Показатель преломления материала — нелинейная величина, зависящая от длины волны падающего излучения. Эта зависимость может быть ключевым свойством материала при изготовлении простейших спектроскопических приборов (к примеру — призм). В то же время зависимость показателя преломления от длины волны бывает губительна в других оптических приборах, в частности там, где важна точная фокусировка лучей. В последнее время появляется всё больше новых материалов и веществ, оптические свойства которых необходимо исследовать. В этой задаче мы попробуем определить зависимость показателя преломления неизвестной жидкости от длины волны, используя жидкость, для которой эта зависимость уже известна. Схема измерений представлена на рисунке ниже. На воздушную призму с тонкими стенками с углом $\alpha=30^{\circ}$ при вершине, погружённую в исследуемую жидкость, падает тонкий луч источника. Луч падает на одну из граней призмы перпендикулярно в точке $A$ и затем выходит из призмы в точке $B$. Из-за зависимости показателя преломления от длины волны углы, под которыми лучи разной длины волны выйдут из призмы, будут различаться. На расстоянии $L$ от точки $B$ находится экран, перпендикулярный $AO$. Для удобства дальнейшей работы введём безразмерную величину $x=\frac yL$. На экране размещено множество светочувствительных элементов, которые измеряют интенсивность $\mathcal J_x(x)$ (мощность, падающую на единицу площади поверхности в единицу времени) в точках, в которых они расположены.
Часть А. Спектральные свойства источника (3.77 балла). Обычный источник света (такой как настольная лампа) характеризуется тем, что излучает свет не одной длины волны (как это делает лазер), а длин волн сразу в некотором диапазоне. Чтобы охарактеризовать его излучение, введём понятие спектральной плотности $\mathcal J_\lambda(\lambda)$. Мы определяем её так, чтобы мощность, излучаемая источником в диапазоне длин волн от $\lambda$ до $\lambda+\Delta\lambda$, равнялась $\mathcal J_\lambda(\lambda)\Delta\lambda$, где $\Delta\lambda$ — малая величина. В этой части задачи мы исследуем спектральную плотность источника. Выясним сначала, в какую точку $x$ на экране должен попадать луч, проходящий через призму, в зависимости от показателя преломления жидкости. Применив закон Снеллиуса для лучей получим следующую формулу для зависимости $x$ от $n$:\[x=\operatorname{tg}\alpha\frac{\sqrt{n^2-\sin^2\alpha}-\cos\alpha}{\sqrt{n^2-\sin^2\alpha}+\sin\alpha\operatorname{tg}\alpha}.\tag{1}\]Чтобы по известному значению $x$ восстановить значение $n$, формулу (1) необходимо "обратить". В результате несложных вычислений получим:\[n=\frac{\sqrt{1+x^2}}{1-x\operatorname{ctg}\alpha}.\tag{2}\]Показатель преломления большинства прозрачных материалов в видимом диапазоне можно приближённо описать формулой:\[n(\lambda)=A+\frac B{\lambda^2},\tag{3}\]где $A$ и $B$ — некоторые постоянные. Сначала измерения проводят в известной жидкости, для которой эти постоянные равны $A=1.14$ и $B=8.6\cdot10^4~нм^{2}$. В таблице в листе ответов приведены значения интенсивности $\mathcal J_x$ в условных единицах в точках с координатой $x$.
Для каждого $x$ найдите $n$.
Для каждого $x$ найдите $\lambda$. Чтобы получить формулу для спектральной плотности $\mathcal J_\lambda$, необходимо провести более сложные расчёты. Ограничимся здесь лишь итоговой формулой для спектральной плотности:\[\mathcal J_\lambda=\frac{2B\sqrt{1+x^2}}{\lambda^3}\frac{(1-x\operatorname{ctg}\alpha)^2}{x+\operatorname{ctg}\alpha}\mathcal J_x.\tag{4}\]
Для каждого $x$ найдите $\mathcal J_\lambda$ (в условных единицах на нм). Поскольку для каждого $x$ мы уже вычислили $\lambda$, мы получили зависимость $\mathcal J_\lambda(\lambda)$.
Постройте график $\mathcal J_\lambda(\lambda)$. В дальнейшем нам также понадобится посчитать, какая доля мощности источника излучается на длинах волн, меньших некоторого значения $\lambda$. Обозначим эту величину как $\sigma(\lambda)$. Для её нахождения надо посчитать площадь под графиком $\mathcal J_x$. Это мы будем делать методом трапеций. Пусть нам известны значения $f_i$ функции $f(x)$ в точках $x_i$. Тогда площадь под графиком этой функции можно оценить как сумму площадей трапеций, построенных, как показано на рисунке ниже.  Поскольку в нашем случае точки $x_i$ расположены через равные интервалы, формула для итоговой площади $S_k$ под графиком между точками $x_0$ и $x_k$ имеет вид:\[S_k\approx\left(\frac{f_0+f_k}2+\sum_{i=1}^{k-1}f_i\right)\Delta x,\tag{5}\]где $\Delta x=x_{i+1}-x_i$ — расстояние между соседними точками.
Часть B. Зависимость показателя преломления от длины волны (6.23 балла). Теперь жидкость, в которую погружена призма, заменим на неизвестную, зависимость показателя которой от длины волны мы хотим найти. Схема эксперимента остаётся той же. В таблице в листе ответов приведены значения интенсивности $\mathcal J_x$ в условных единицах в точках с координатой $x$.
Найдите для каждого $x$ значение $\sigma$. Поскольку для каждого $x$ мы нашли $\lambda$, мы получили также зависимость $\lambda(\sigma)$.
Для каждого $x$ найдите $n$.
Найдите для каждого $x$ значение $\sigma$. В прошлой части задачи мы получили зависимость $\sigma(\lambda)$, которая теперь позволит нам восстановить $n(\lambda)$ для неизвестной жидкости. Однако значения $\sigma$, полученные в предыдущей части, не совпадают со значениями, полученными здесь. Чтобы узнать, каким значениям $\lambda$ соответствуют полученные в предыдущем пункте $\sigma$, прибегнем к т.н. линейной интерполяции зависимости $\lambda(\sigma)$. Суть линейной интерполяции состоит в следующем. Пусть нам известны значения $\lambda_1$ и $\lambda_2$ функции $\lambda(\sigma)$ в точках $\sigma_1$ и $\sigma_2$ соответственно. Если эти точки находятся достаточно близко друг к другу, то с хорошей точностью можно приблизить функцию между этими двумя точками участком прямой. Это позволяет нам приближённо восстановить значения функции для $\sigma_1 < \sigma < \sigma_2$. Выведем формулу, определяющую $\lambda(\sigma)$. Поскольку функцию мы приближаем линейной, то искомую зависимость можно записать в виде:\[\lambda=a\sigma+b.\tag{6}\]Для нахождения $a$ и $b$ заметим, что эта прямая должна проходить через точки $(\sigma_1,\lambda_1)$ и $(\sigma_2,\lambda_2)$. Подставляя их в уравнение (6), получим систему уравнений:\[\begin{cases}\lambda_1=a\sigma_1+b,\\\lambda_2=a\sigma_2+b.\end{cases}\tag{7}\]Решая эту систему, получим окончательно:\[\lambda=\frac{\lambda_2-\lambda_1}{\sigma_2-\sigma_1}\sigma+\frac{\lambda_1\sigma_2-\lambda_2\sigma_1}{\sigma_2-\sigma_1}.\tag{8}\]
С помощью линейной интерполяции найдите, каким значениям $\lambda$ соответствуют полученные значения $\sigma$. Поскольку $n$ были вычислены в $\bf B1$, мы получаем искомую зависимость $n(\lambda)$.
Постройте график $n(\lambda)$ в удобном масштабе (кривая должна занимать большую часть графика по обеим осям, оси не обязательно должны начинаться с нуля).
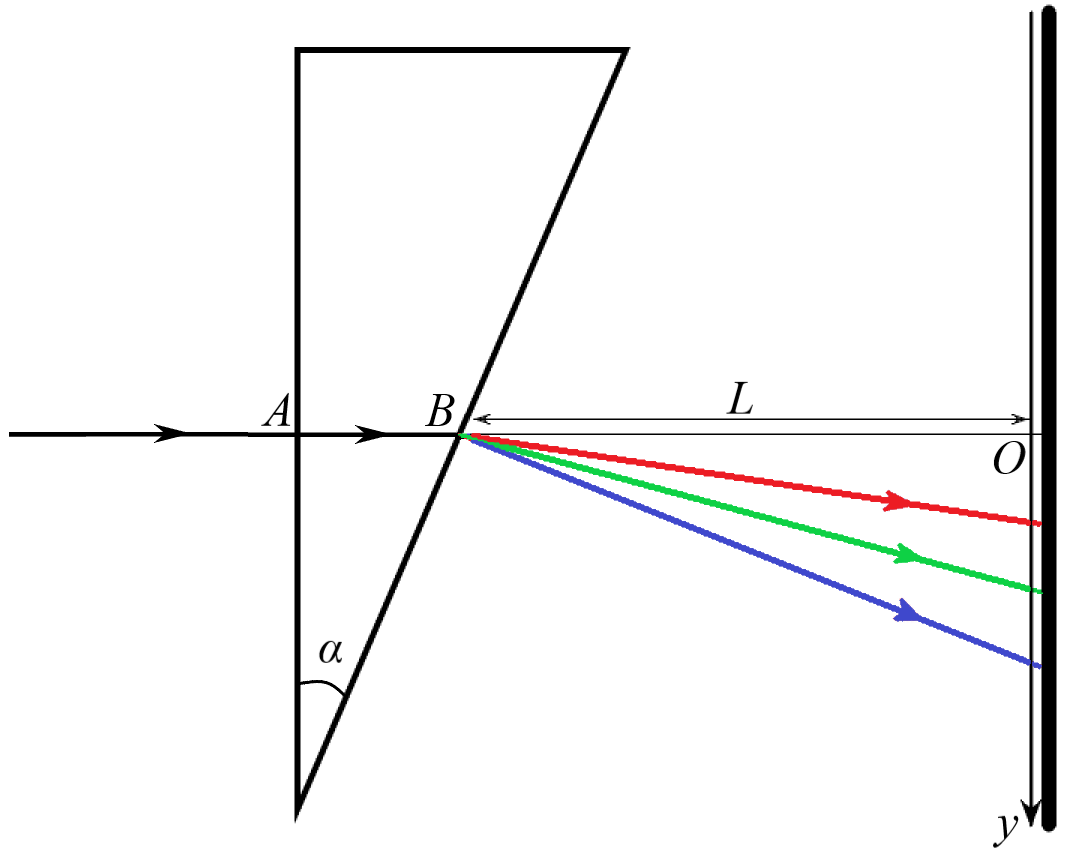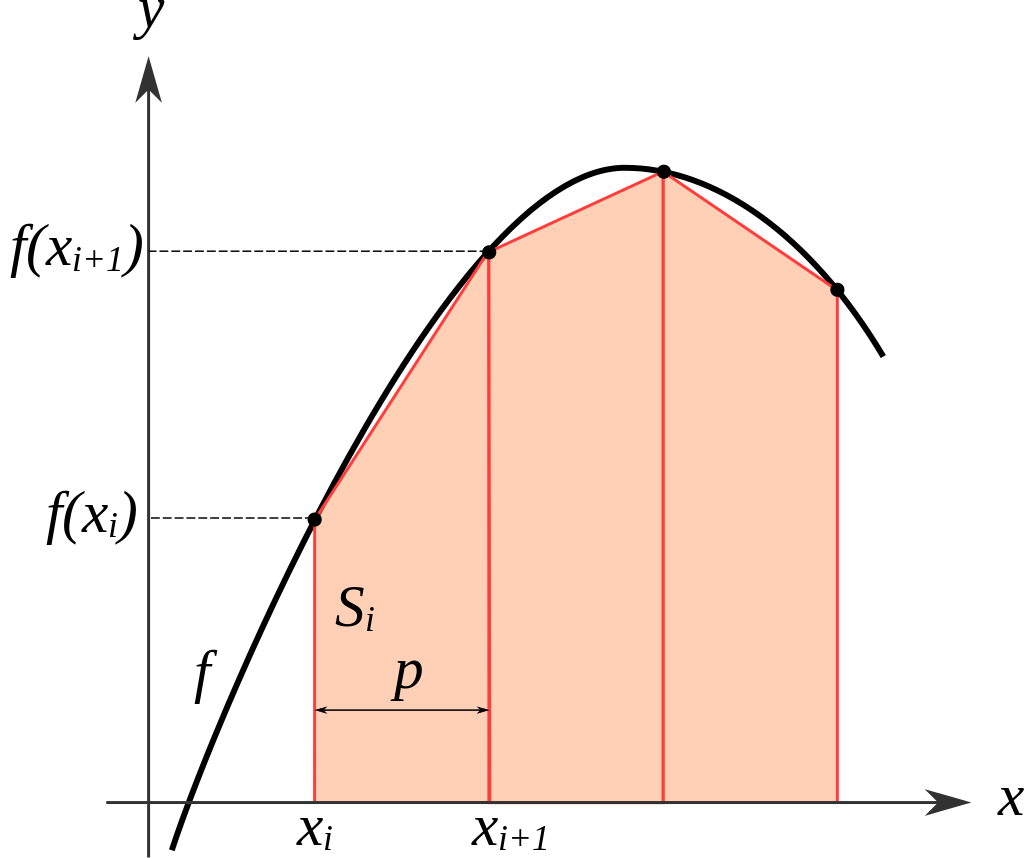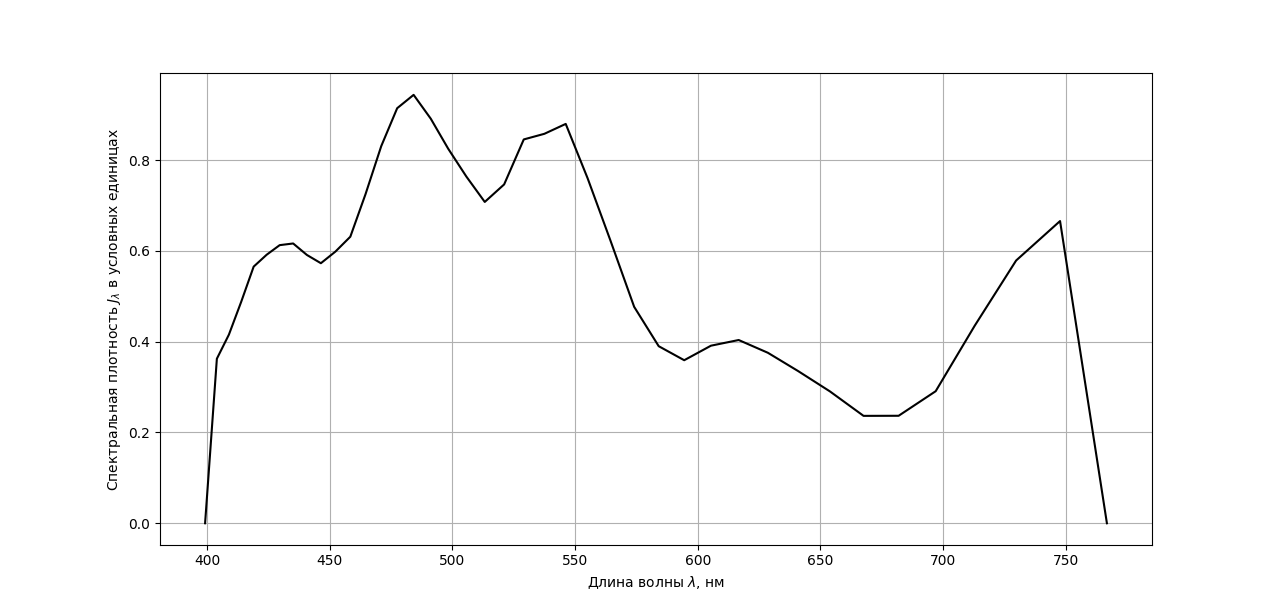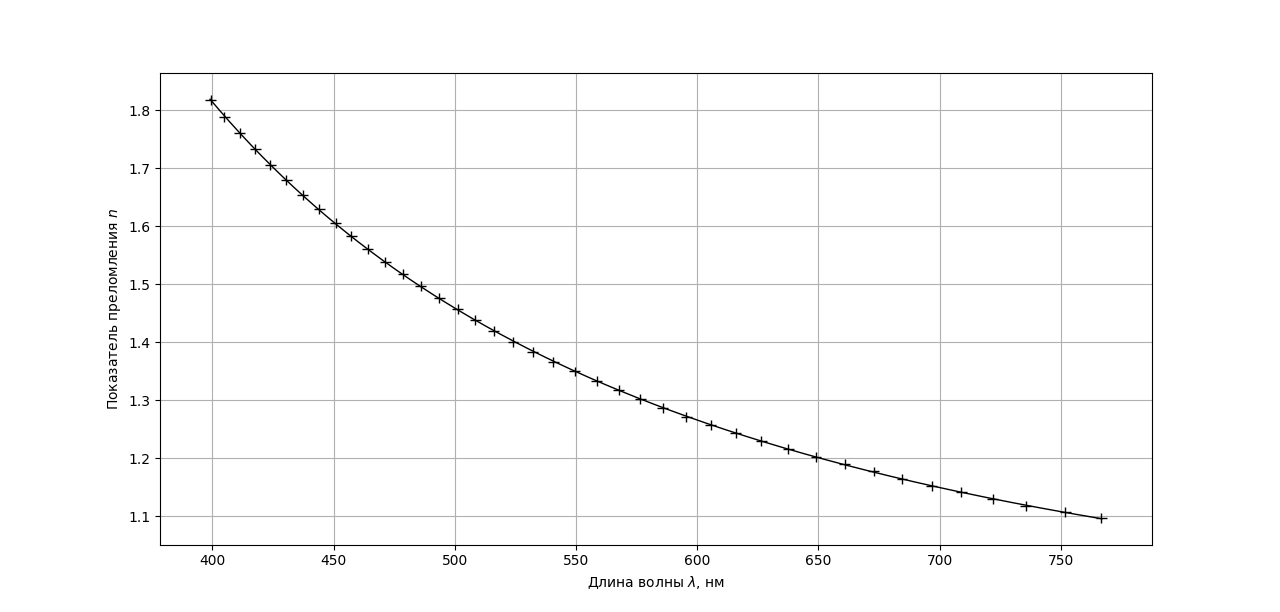
Для каждого $x$ найдите $n$.
Ответ: См. $\bf A6$.

Для каждого $x$ найдите $\lambda$.
Ответ: См. $\bf A6$.

Для каждого $x$ найдите $\mathcal J_\lambda$ (в условных единицах на нм). Поскольку для каждого $x$ мы уже вычислили $\lambda$, мы получили зависимость $\mathcal J_\lambda(\lambda)$.
Ответ: См. $\bf A6$.

Постройте график $\mathcal J_\lambda(\lambda)$.

Найдите для каждого $x$ значение $\sigma$. Поскольку для каждого $x$ мы нашли $\lambda$, мы получили также зависимость $\lambda(\sigma)$.
Решение: Для каждого $x_i$ найдём значение суммы\[\Sigma_i=2\sum_{k=1}^{i-1}\mathcal J_{x_k}+\mathcal J_{x_i},\]а также нормировочный множитель\[\Sigma=2\sum_i\mathcal J_{x_i}.\]Поскольку $\lambda(x)$ — убывающая функция, то $\sigma=0$ соответствует значение $x=x_\max$, поэтому $\sigma_i$ рассчитывается по формуле:\[\sigma_i=1-\frac{\Sigma_i}{\Sigma}.\]
Ответ: $x$;$\mathcal J_x$;;;$n$;$\lambda$, нм;$\mathcal J_\lambda$;$\sigma$ 0.1250;0;;;1.2862;766.8;0.000;1.0000 0.1275;4917;;;1.2938;747.7;0.6658;0.9684 0.1300;4024;;;1.3014;729.8;0.5789;0.9110 0.1325;2854;;;1.3091;712.9;0.4351;0.8669 0.1350;1805;;;1.3170;697.0;0.2909;0.8370 0.1375;1393;;;1.3249;681.9;0.2368;0.8165 0.1400;1322;;;1.3329;667.6;0.2366;0.7990 0.1425;1545;;;1.3411;653.9;0.2905;0.7807 0.1450;1701;;;1.3493;640.9;0.3354;0.7598 0.1475;1819;;;1.3576;628.6;0.3756;0.7372 0.1500;1870;;;1.3661;616.7;0.4037;0.2135 0.1525;1736;;;1.3746;605.4;0.3912;0.6904 0.1550;1529;;;1.3833;594.5;0.3592;0.6694 0.1575;1595;;;1.3920;584.1;0.3901;0.6494 0.1600;1875;;;1.4009;574.1;0.4768;0.6271 0.1625;2360;;;1.4099;564.4;0.6233;0.5999 0.1650;2775;;;1.4190;555.1;0.7604;0.5669 0.1675;3098;;;1.4283;546.2;0.8798;0.5292 0.1700;2918;;;1.4376;537.5;0.8580;0.4906 0.1725;2780;;;1.4471;529.1;0.8456;0.4511 0.1750;2375;;;1.4567;521.1;0.7465;0.4210 0.1775;2181;;;1.4664;513.2;0.7079;0.3917 0.1800;2281;;;1.4763;505.7;0.7638;0.3631 0.1825;2390;;;1.4863;498.3;0.8251;0.3331 0.1850;2506;;;1.4964;491.2;0.8912;0.3017 0.1875;2578;;;1.5067;484.2;0.9438;0.2690 0.1900;2428;;;1.5171;477.5;0.9144;0.2369 0.1925;2146;;;1.5277;471.0;0.8308;0.2075 0.1950;1823;;;1.5384;464.6;0.7251;0.1821 0.1975;1546;;;1.5493;458.4;0.6313;0.1604 0.2000;1428;;;1.5603;452.3;0.5984;0.1414 0.2025;1333;;;1.5714;446.4;0.5729;0.1236 0.2050;1342;;;1.5828;440.7;0.5911;0.1065 0.2075;1366;;;1.5942;435.1;0.6164;0.0891 0.2100;1326;;;1.6059;429.6;0.6127;0.0718 0.2125;1251;;;1.6177;424.3;0.5916;0.0553 0.2150;1169;;;1.6297;419.0;0.5654;0.0397 0.2175;986;;;1.6419;413.9;0.4876;0.0259 0.2200;822;;;1.6542;408.9;0.4155;0.0143 0.2225;702;;;1.6668;404.0;0.3625;0.0045 0.2250;0;;;1.6795;399.2;0.0000;0.000

Для каждого $x$ найдите $n$.
Ответ: См. $\bf B3$.

Найдите для каждого $x$ значение $\sigma$.
Решение: Действуем аналогично $\bf A6$.
Ответ: См. $\bf B3$.

С помощью линейной интерполяции найдите, каким значениям $\lambda$ соответствуют полученные значения $\sigma$. Поскольку $n$ были вычислены в $\bf B1$, мы получаем искомую зависимость $n(\lambda)$.
Ответ: $x'$;$\mathcal J_{x'}$;;;;$n$;$\sigma$;$\lambda$ 0.050;0;;;;1.0961;1.0000;766.8 0.055;3746;;;;1.1069;0.9752;751.8 0.060;3194;;;;1.1179;0.9292;735.5 0.065;2647;;;;1.1292;0.8905;722.0 0.070;2040;;;;1.1407;0.8595;709.0 0.075;1419;;;;1.1525;0.8365;696.7 0.080;1073;;;;1.1645;0.8200;684.5 0.085;1111;;;;1.1768;0.8056;672.9 0.090;1240;;;;1.1894;0.7900;660.9 0.095;1365;;;;1.2023;0.7727;649.0 0.100;1499;;;;1.2155;0.7538;637.6 0.105;1609;;;;1.2290;0.7332;626.5 0.110;1622;;;;1.2428;0.7118;615.9 0.115;1572;;;;1.2569;0.6906;605.5 0.120;1370;;;;1.2714;0.6711;595.4 0.125;1450;;;;1.2862;0.6524;585.7 0.130;1543;;;;1.3014;0.6326;576.5 0.135;2023;;;;1.3170;0.6090;567.6 0.140;2506;;;;1.3329;0.5790;558.5 0.145;2893;;;;1.3493;0.5432;549.5 0.150;2974;;;;1.3661;0.5043;540.6 0.155;2620;;;;1.3833;0.4673;532.2 0.160;2532;;;;1.4009;0.4332;524.0 0.165;2168;;;;1.4190;0.4020;516.0 0.170;2073;;;;1.4376;0.3739;508.5 0.175;2274;;;;1.4567;0.3451;501.2 0.180;2652;;;;1.4763;0.3125;493.6 0.185;2744;;;;1.4964;0.2767;485.9 0.190;2514;;;;1.5171;0.2419;478.6 0.195;2427;;;;1.5384;0.2092;471.3 0.200;1927;;;;1.5603;0.1803;464.1 0.205;1570;;;;1.5828;0.1572;457.3 0.210;1496;;;;1.6059;0.1369;450.8 0.215;1551;;;;1.6297;0.1167;444.1 0.220;1620;;;;1.6542;0.0957;437.2 0.225;1589;;;;1.6795;0.0744;430.4 0.230;1455;;;;1.7055;0.0542;423.9 0.235;1339;;;;1.7323;0.0357;417.6 0.240;1107;;;;1.7600;0.0195;411.2 0.245;921;;;;1.7885;0.0061;404.8 0.250;0;;;;1.8179;0.0000;399.2

Постройте график $n(\lambda)$ в удобном масштабе (кривая должна занимать большую часть графика по обеим осям, оси не обязательно должны начинаться с нуля).
Темы:
PE, Оптика, Волновая оптика, Сборы XY, W, Дисперсия, 2023